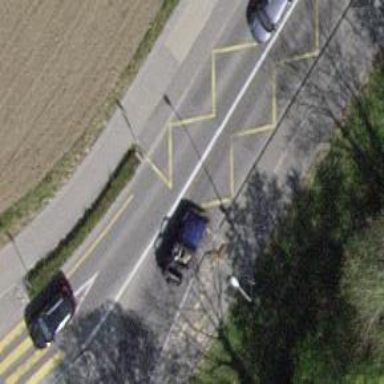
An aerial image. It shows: Public transport stop position.